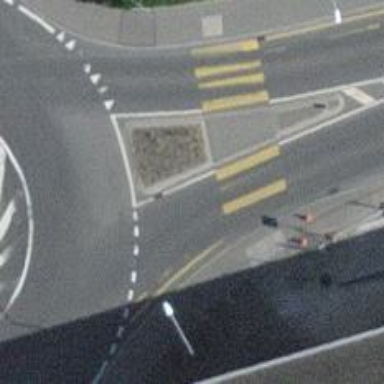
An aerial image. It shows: Footway located on traffic island.